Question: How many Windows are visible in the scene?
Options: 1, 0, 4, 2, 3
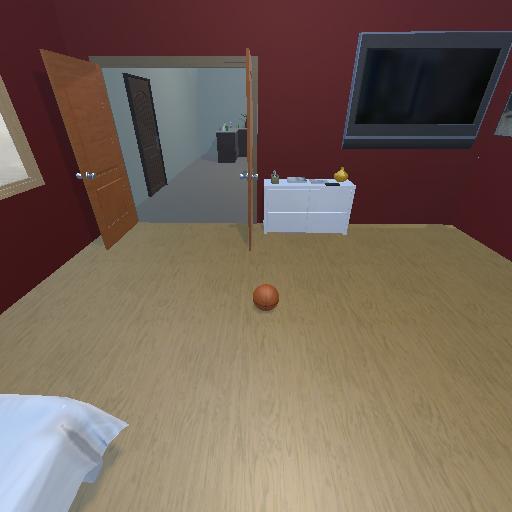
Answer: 1